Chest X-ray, PA view. Patient: 27 years old, sex M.
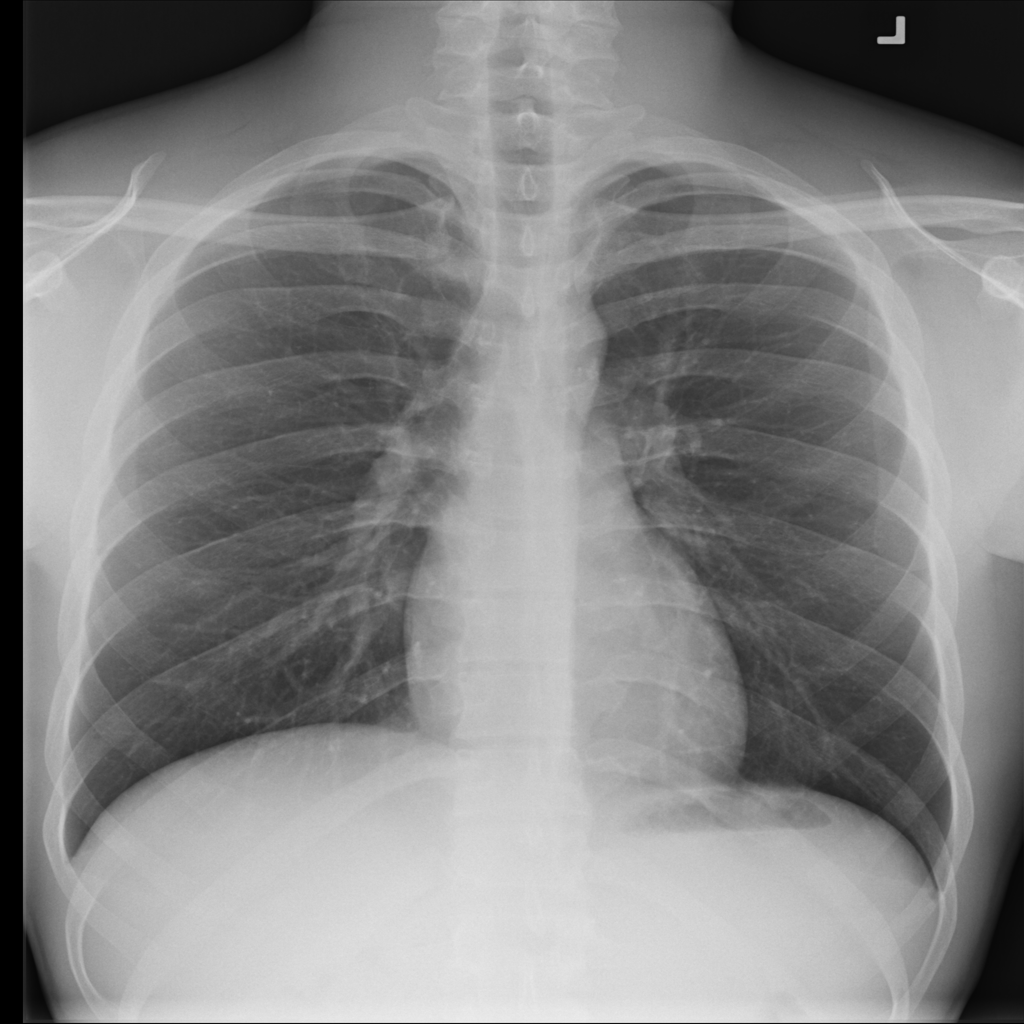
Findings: No Finding